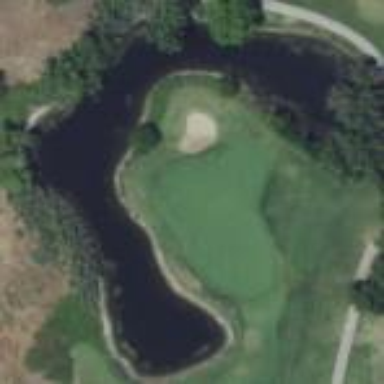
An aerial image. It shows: Water hazard on golf course.